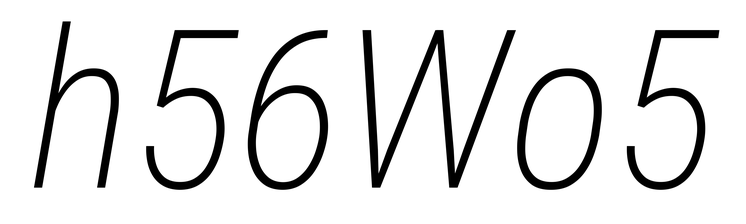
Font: Roboto-Italic_Condensed_ExtraLight_Italic